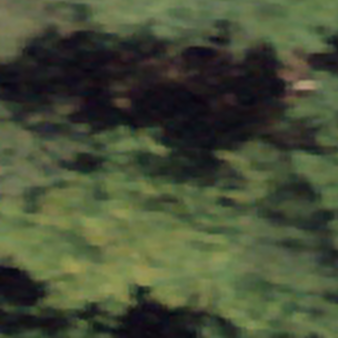
Label: other